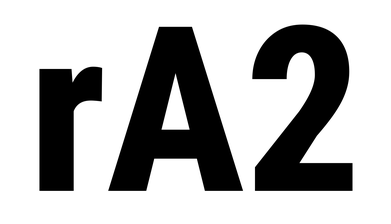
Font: Roboto_Condensed_ExtraBold